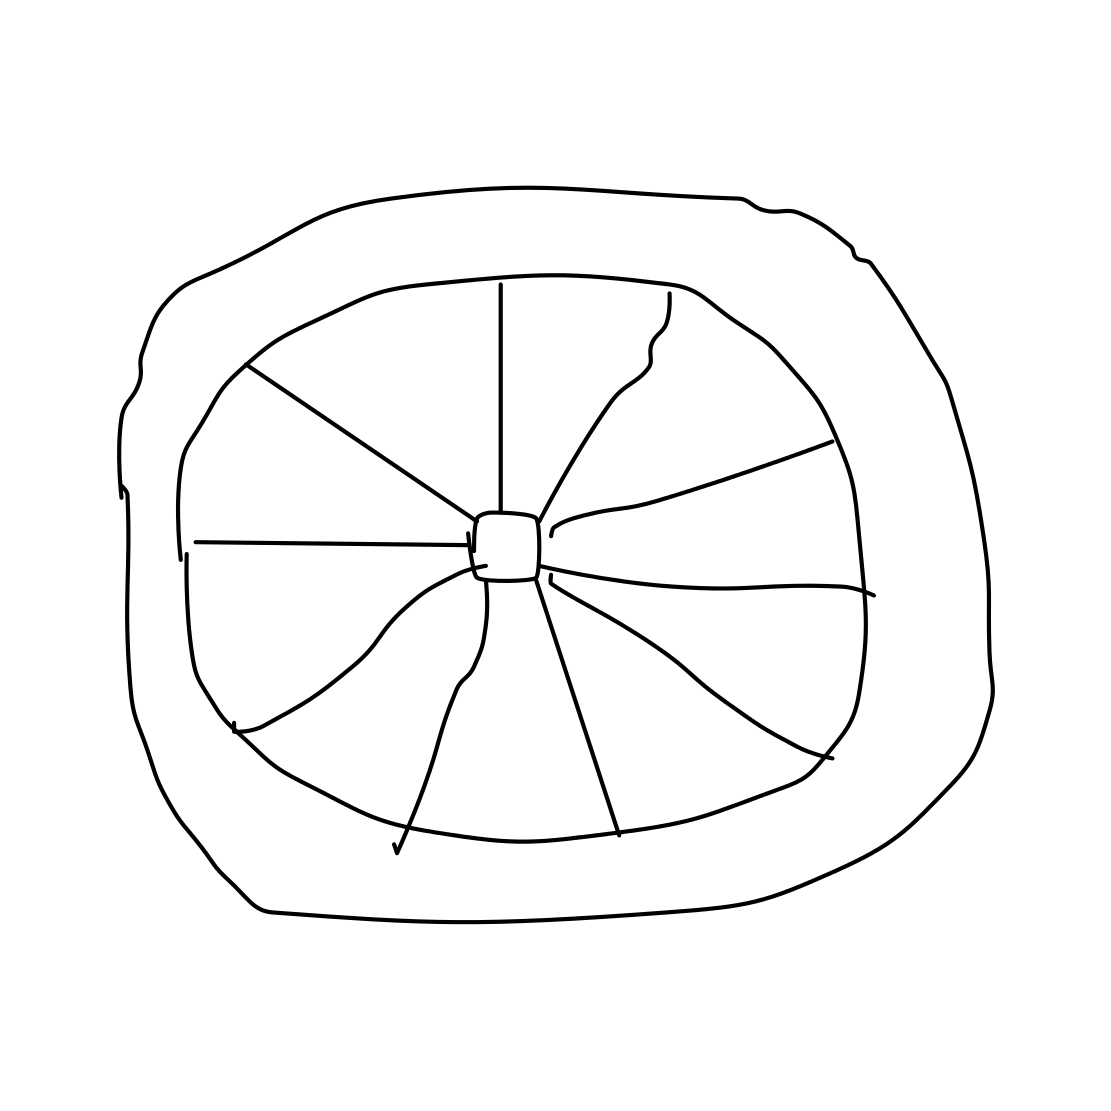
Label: wheel